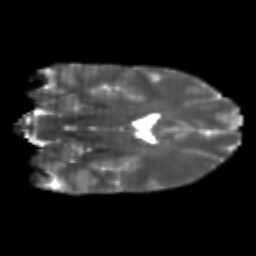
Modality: T2w
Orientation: coronal
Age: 23
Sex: female
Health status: healthy
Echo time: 0.074 s